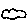
Label: cloud